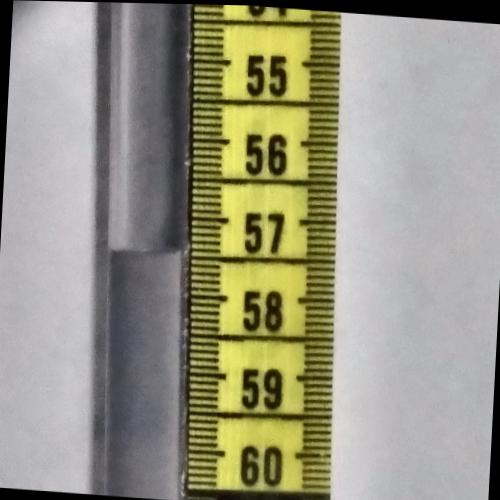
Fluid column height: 57.4 cm